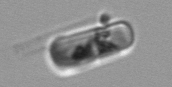
Label: Guinardia_delicatula